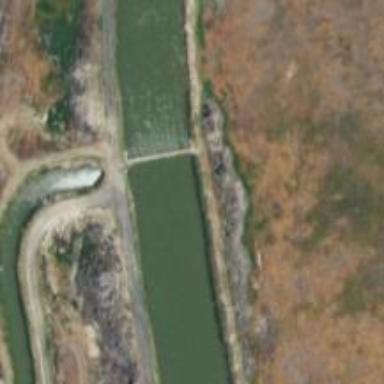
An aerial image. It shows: Sluice gate on waterway.